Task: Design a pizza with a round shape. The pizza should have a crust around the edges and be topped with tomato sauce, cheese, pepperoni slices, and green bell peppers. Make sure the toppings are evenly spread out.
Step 192:
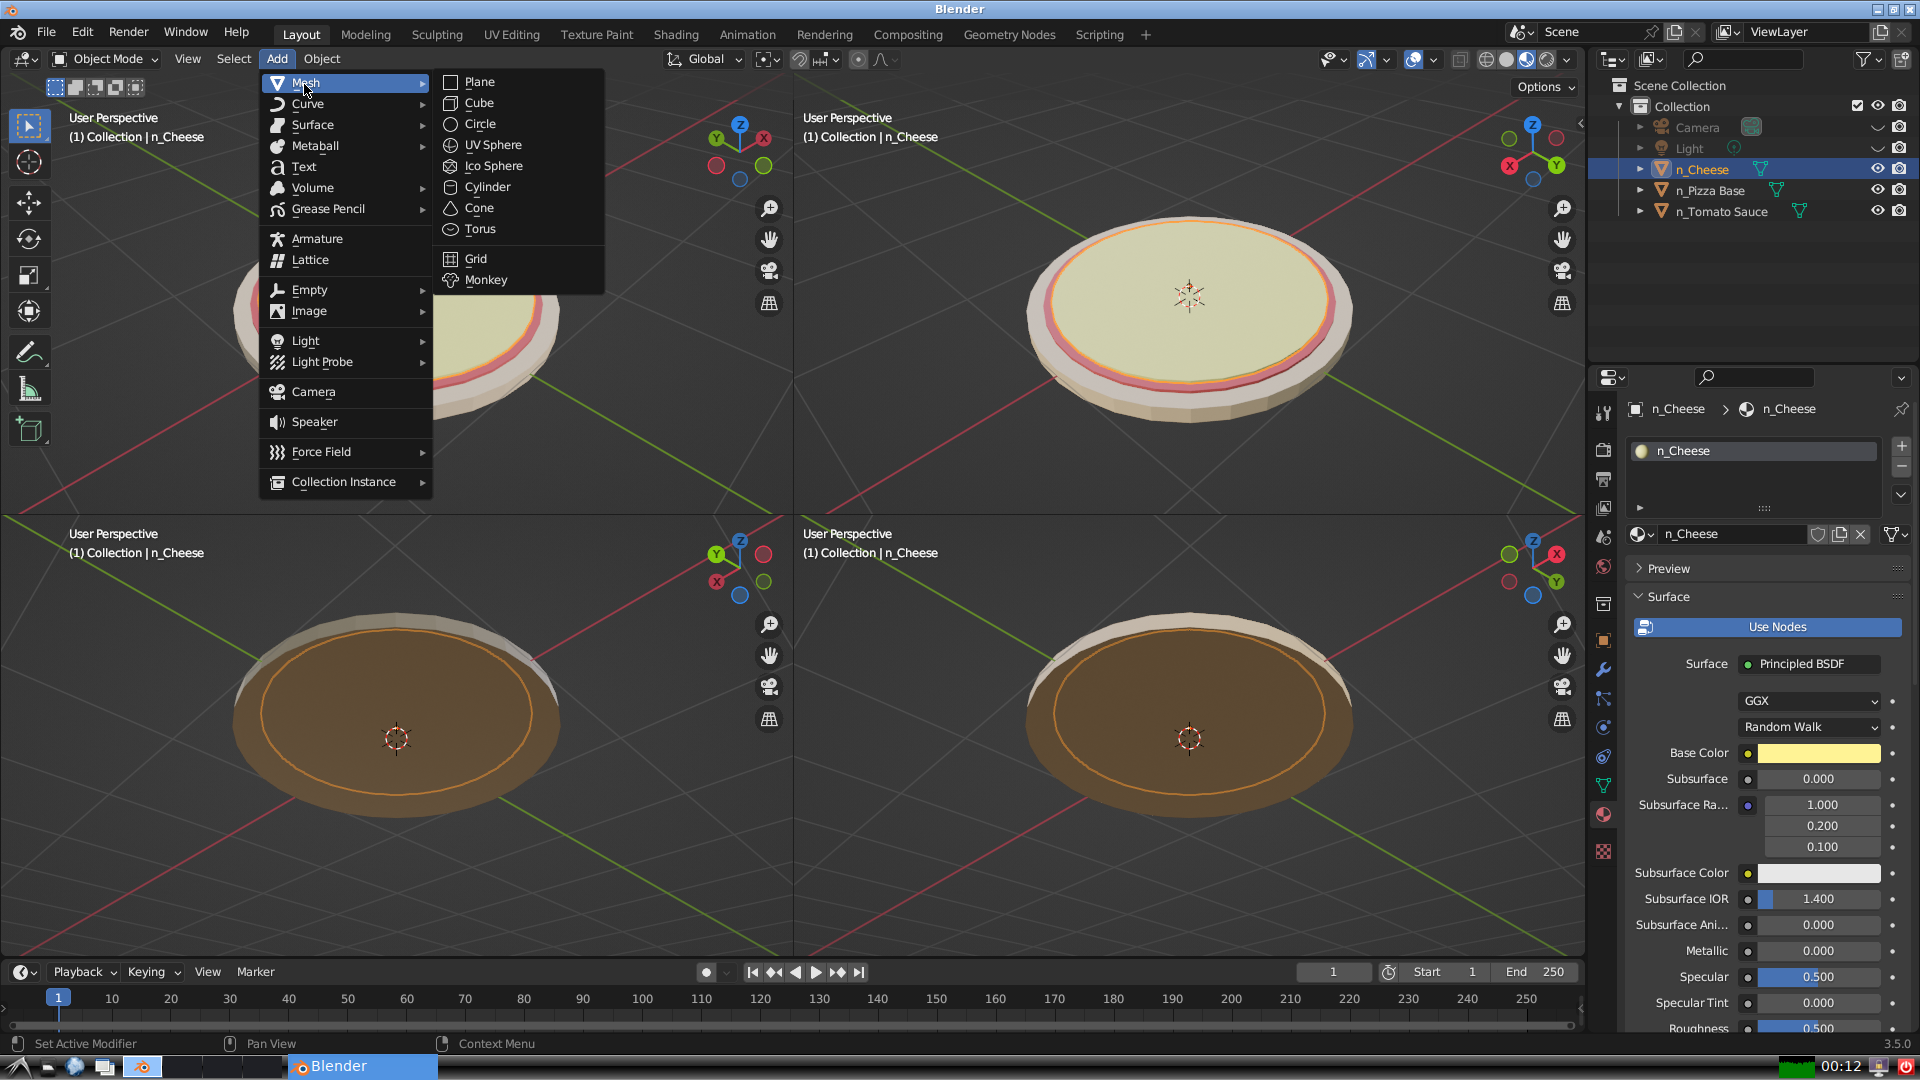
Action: {"mouse_move": [499, 187]}